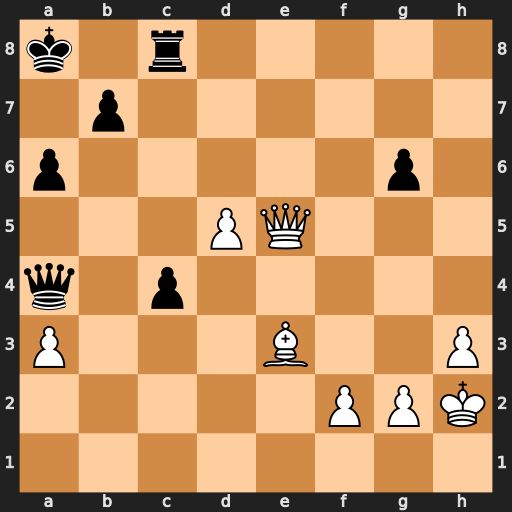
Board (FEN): k1r5/1p6/p5p1/3PQ3/q1p5/P3B2P/5PPK/8
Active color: w
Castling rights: -
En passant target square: -
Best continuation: Qd4 b6 Qxb6